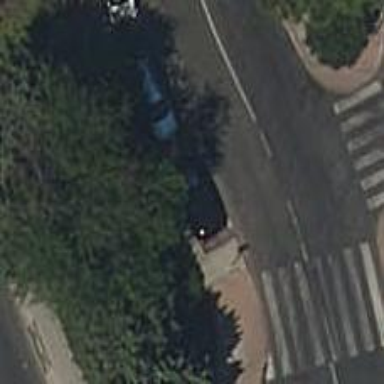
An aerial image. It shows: Sidewalk along the footway.